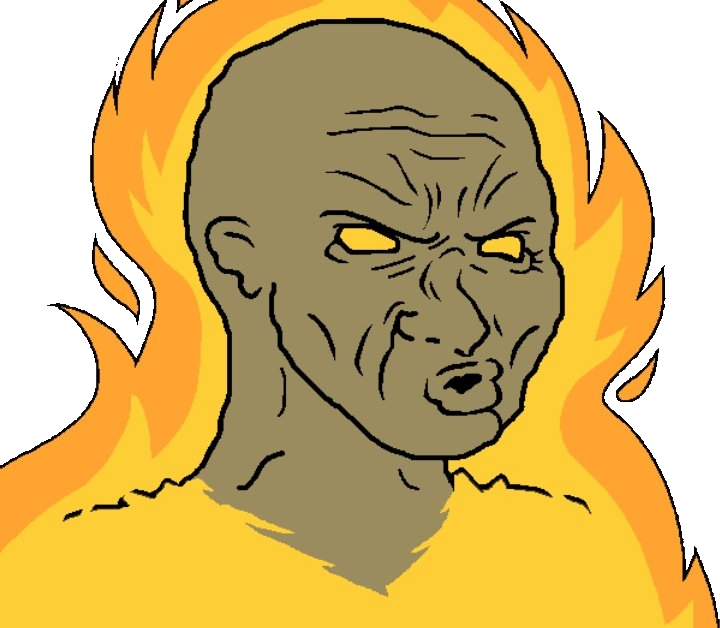
Label: 5_Hooker